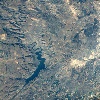
Label: land